Question: I am new to VBA programming so please don't be offended with this non-technical question.
I have an excel workbook with macros which was passworded. I was able to break the password using <URL>
I edited the file to suit my purpose but I wasn't able to change the values to the drop down list. How can I get the input range and the cell link of the excel sheet in the picture below?

What does that line in the Input range and cell link mean and how can I get to update the values?
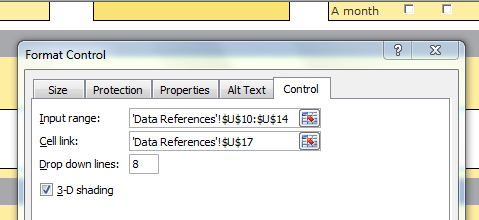
Answer: The drop down list is getting its values from the Input Range. So in a worksheet called Data References (it may be hidden, it may not), in cells U10 to U14, there are some values which are what appear in the drop down list.
When you select an item in the drop down list, it places the number of the item you selected in the Cell link (cell U17). So if you pick the first item in the list, the value 1 will be placed into the cell U17 in the Data References worksheet. This numeric value allows you index into the cells (using a formula or code), to work out the value which was selected (for example using an OFFSET formula, you can work out from the Cell link value, what value in the list in the range U10 to U14 is actually selected).
If you want to expand, adjust the list - simply add a list of items into some cells somewhere, and add the cell reference in the Input Range section. The drop down will pick up the values from these cells.